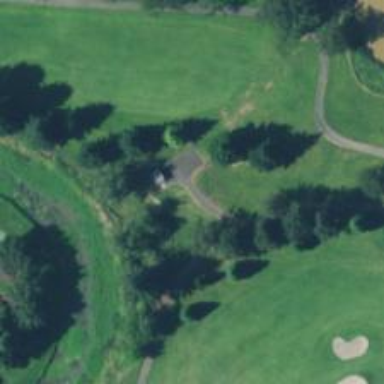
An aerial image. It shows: Path for both road and golf.